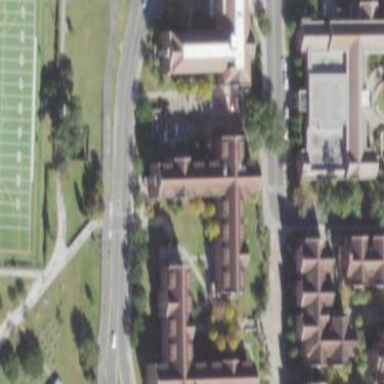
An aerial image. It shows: Dormitory building.